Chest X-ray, PA view. Patient: 62 years old, sex F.
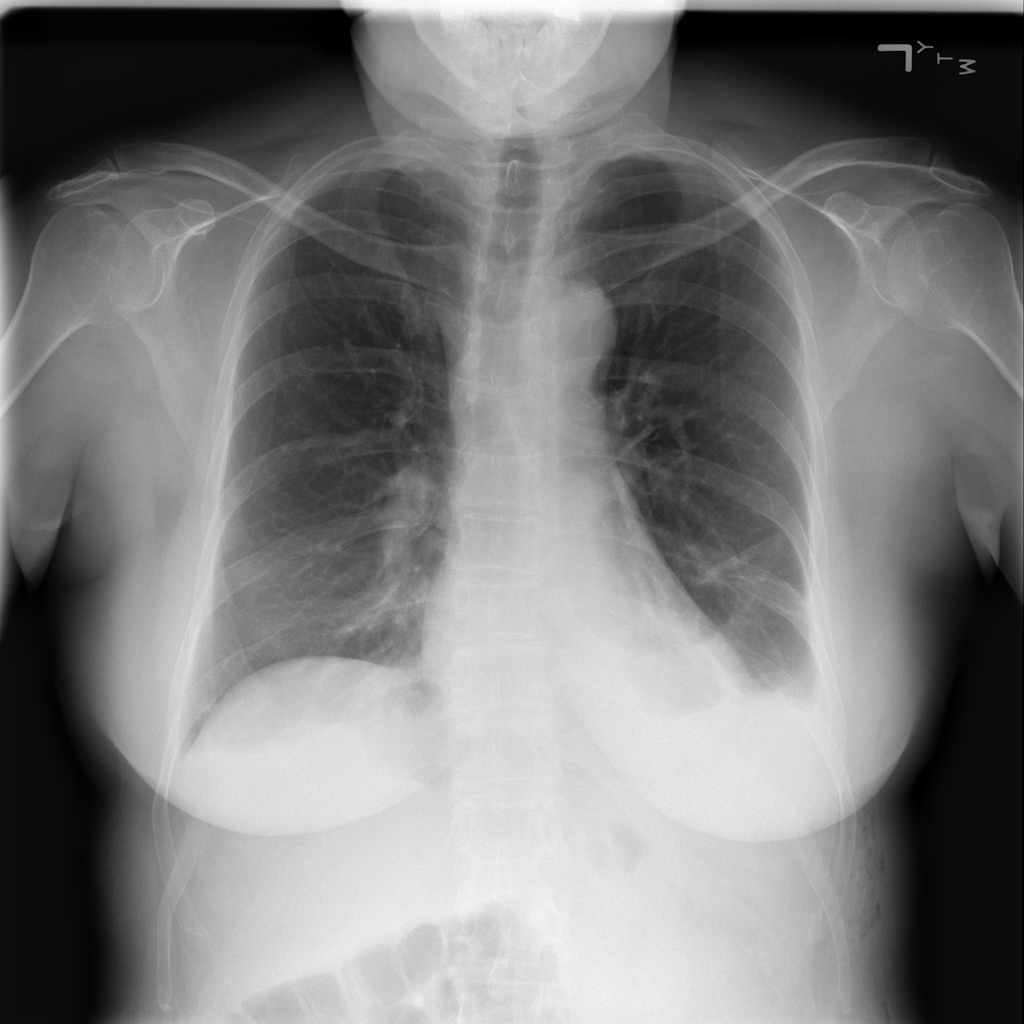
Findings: Atelectasis, Effusion, Infiltration